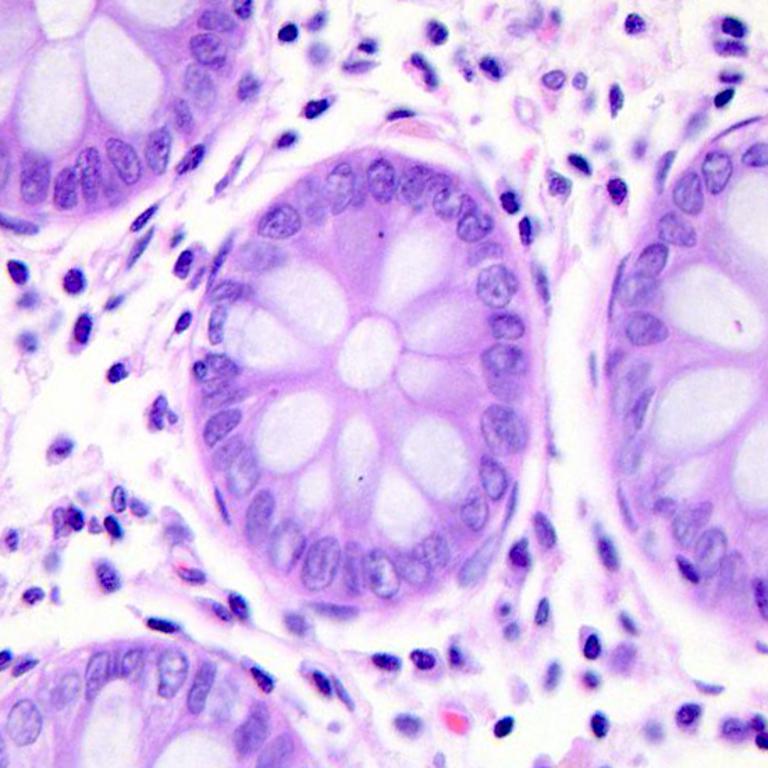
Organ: colon
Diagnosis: benign